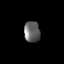
Tissue: lung
Cell type: Epithelial cells
Senescence score: 0.1837
Nuclear area (px): 328
Mean DAPI intensity: 103.393